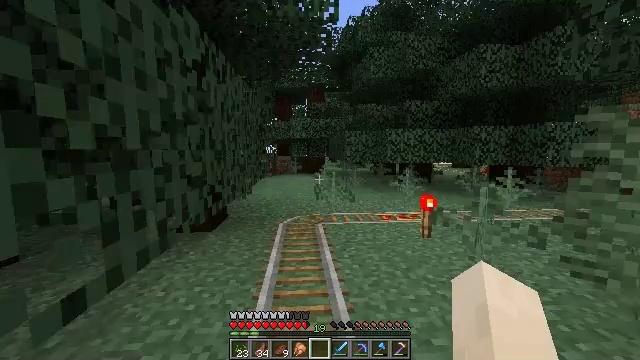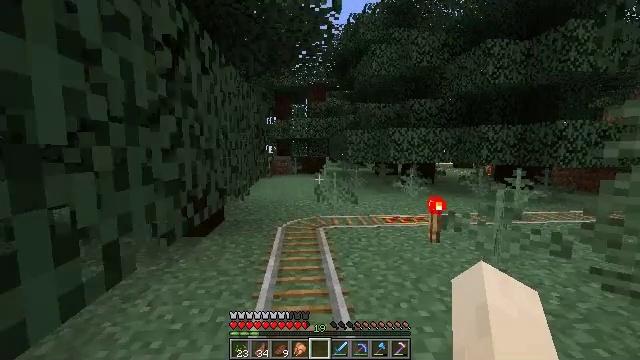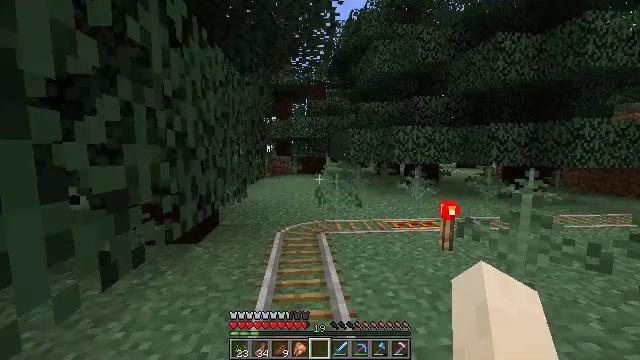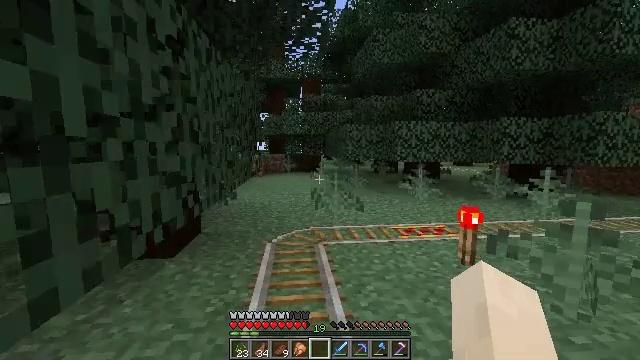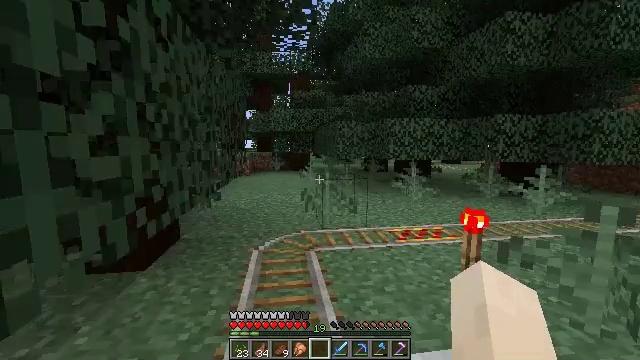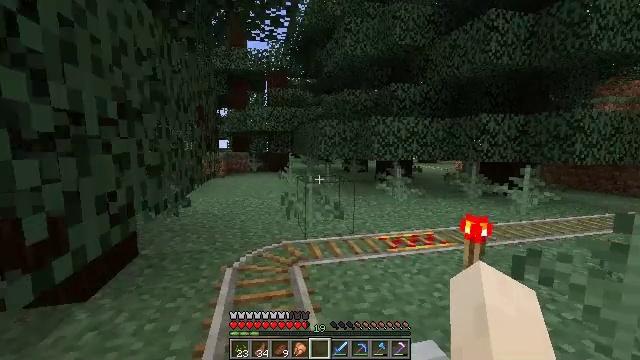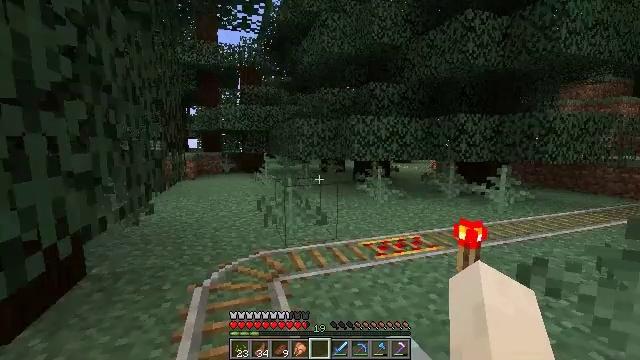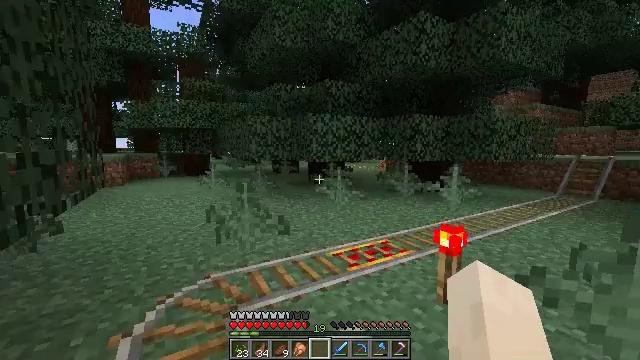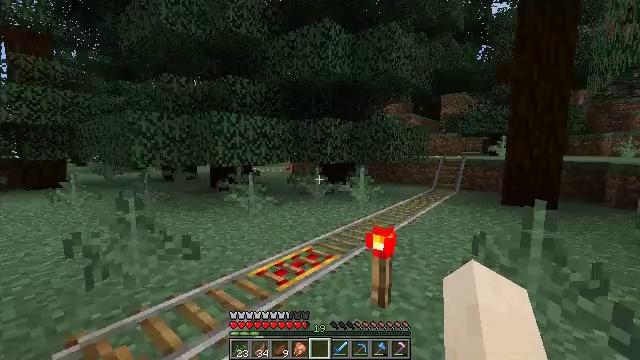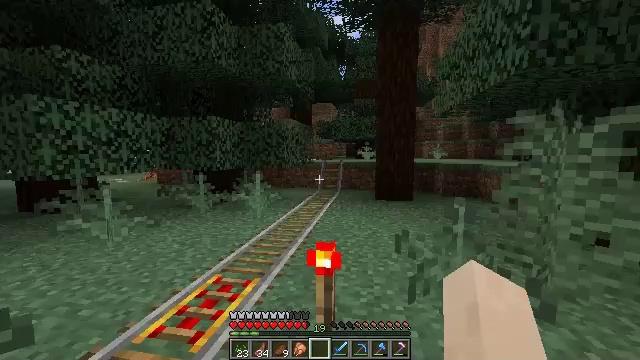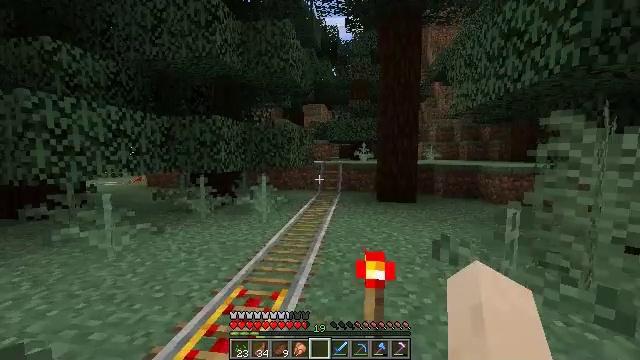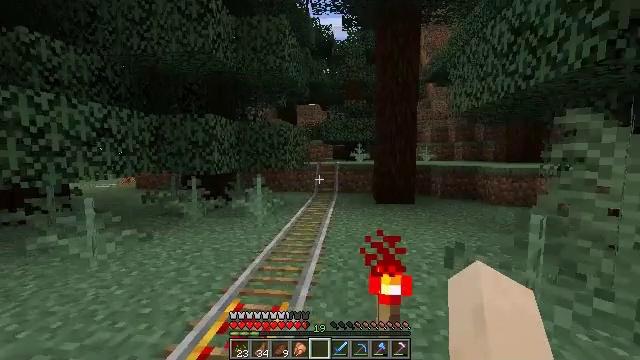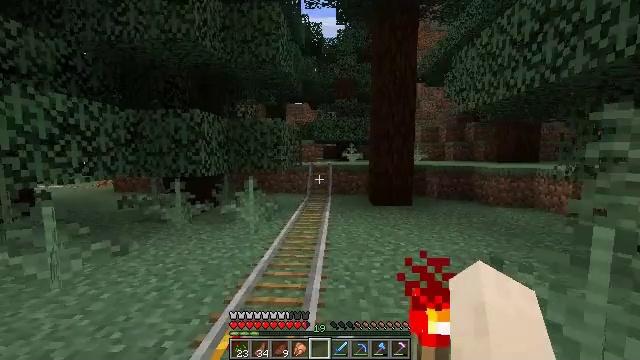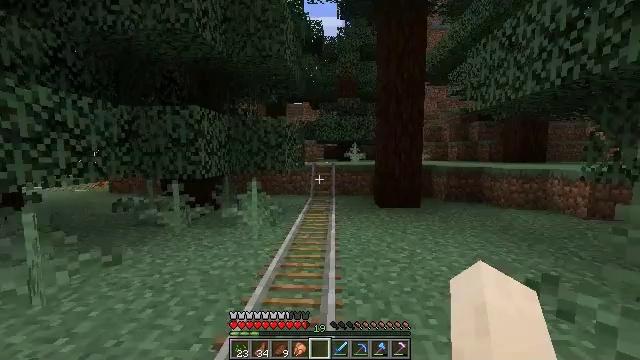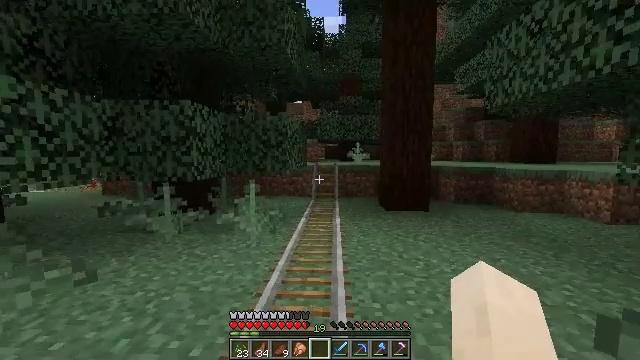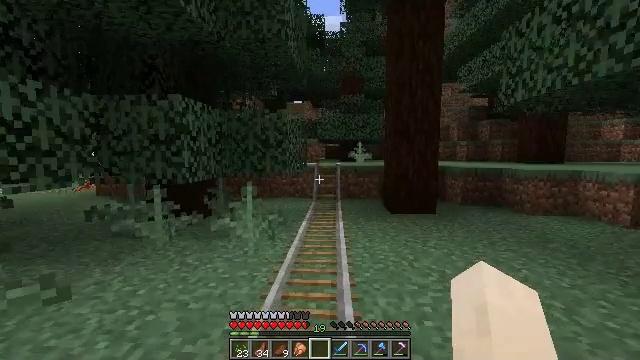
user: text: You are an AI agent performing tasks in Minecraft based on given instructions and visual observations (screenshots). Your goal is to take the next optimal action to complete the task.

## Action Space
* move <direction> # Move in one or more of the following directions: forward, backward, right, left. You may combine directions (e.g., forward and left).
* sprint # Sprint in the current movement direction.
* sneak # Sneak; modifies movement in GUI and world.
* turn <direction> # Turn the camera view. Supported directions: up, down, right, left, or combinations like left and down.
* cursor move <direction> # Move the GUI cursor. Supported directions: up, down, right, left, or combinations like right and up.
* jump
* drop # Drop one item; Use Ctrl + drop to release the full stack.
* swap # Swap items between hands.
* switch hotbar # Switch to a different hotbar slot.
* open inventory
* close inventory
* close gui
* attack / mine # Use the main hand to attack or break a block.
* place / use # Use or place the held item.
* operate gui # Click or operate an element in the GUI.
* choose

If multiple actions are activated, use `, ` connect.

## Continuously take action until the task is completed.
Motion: motion action
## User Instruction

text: Gather wheat by left-clicking on it.
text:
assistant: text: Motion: no_op
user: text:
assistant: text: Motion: no_op
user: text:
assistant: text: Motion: turn right
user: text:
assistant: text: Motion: turn right
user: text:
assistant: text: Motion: turn right
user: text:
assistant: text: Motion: turn right
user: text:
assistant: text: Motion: turn right
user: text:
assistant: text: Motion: turn right
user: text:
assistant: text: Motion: turn right
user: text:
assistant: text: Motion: turn right
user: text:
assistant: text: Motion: turn right
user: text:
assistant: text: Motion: turn right
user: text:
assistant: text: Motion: no_op
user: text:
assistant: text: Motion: no_op
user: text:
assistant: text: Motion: no_op
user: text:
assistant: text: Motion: no_op
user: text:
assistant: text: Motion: no_op
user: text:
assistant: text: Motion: no_op
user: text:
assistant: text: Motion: no_op
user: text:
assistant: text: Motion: no_op
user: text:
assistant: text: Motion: no_op
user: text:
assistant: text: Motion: no_op
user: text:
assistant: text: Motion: no_op
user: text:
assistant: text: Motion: no_op
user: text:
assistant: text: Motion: no_op
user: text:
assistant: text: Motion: no_op
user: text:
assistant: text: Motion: no_op
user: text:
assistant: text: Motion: no_op
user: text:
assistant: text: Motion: no_op
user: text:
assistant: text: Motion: no_op